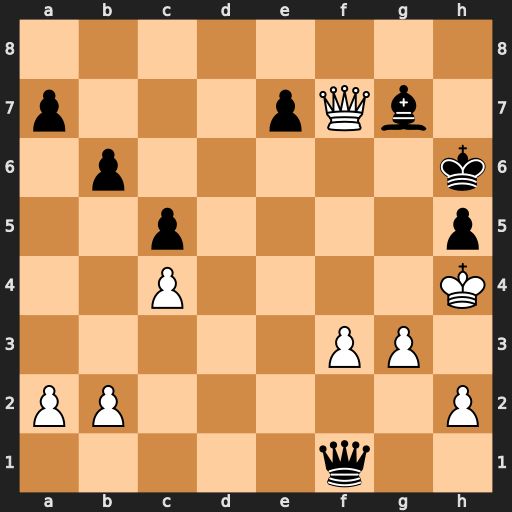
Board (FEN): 8/p3pQb1/1p5k/2p4p/2P4K/5PP1/PP5P/5q2
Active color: w
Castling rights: -
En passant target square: -
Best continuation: Qxh5#